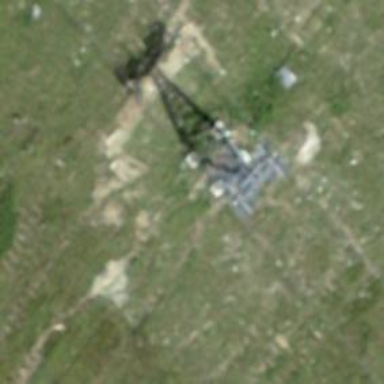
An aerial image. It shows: Pylon for aerialway.